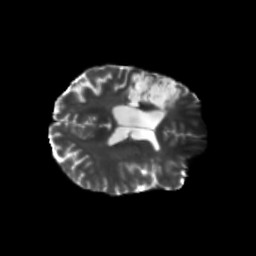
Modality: T2w
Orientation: axial
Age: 53
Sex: female
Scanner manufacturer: siemens
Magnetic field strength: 3 T
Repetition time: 5.47 s
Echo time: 0.0854 s